Question: I am trying to use preferences in my UI to get values from the user and to fill into an object. Hence I do not wish to persist them. I created a custom TimePeriodPreference to get a time interval.
1) Why are the number pickers in my custom dialog preference missing the familiar +- controls? Furthermore, they do not allow input of text.
2) When (in which method) should I access the number pickers to harvest the values okay'ed? onDialogClosed() is too late. It gives me a null pointer error as the widgets are apparently lost by then.
'''
04-23 13:09:04.732: E/AndroidRuntime(9794): java.lang.NullPointerException
04-23 13:09:04.732: E/AndroidRuntime(9794): at com.mypreferences.TimePeriodPreference.onDialogClosed(TimePeriodPreference.java:52)
04-23 13:09:04.732: E/AndroidRuntime(9794): at android.preference.DialogPreference.onDismiss(DialogPreference.java:382)
04-23 13:09:04.732: E/AndroidRuntime(9794): at android.app.Dialog$ListenersHandler.handleMessage(Dialog.java:1235)
'''
FYI, complete code is here
<URL>
I followed the steps here:
<URL>
and also here:
<URL>
Trying to move it here following the example <URL>, also causes a null pointer
'''
@Override
protected View onCreateDialogView() {
hourPicker = (NumberPicker) getDialog().findViewById(R.id.hour_picker);
minPicker = (NumberPicker) getDialog().findViewById(R.id.min_picker);
return super.onCreateDialogView();
}
'''
Note the missing +- controls

time_preference.xml
'''
<TextView
android:id="@+id/textView5"
android:layout_width="wrap_content"
android:layout_height="38dp"
android:gravity="bottom"
android:text="remind every"
android:textAppearance="?android:attr/textAppearanceMedium" />
<LinearLayout
android:layout_width="wrap_content"
android:layout_height="wrap_content" >
<NumberPicker
android:id="@+id/hour_picker"
android:layout_width="wrap_content"
android:layout_height="wrap_content" />
<TextView
android:id="@+id/textView3"
android:layout_width="wrap_content"
android:layout_height="wrap_content"
android:text="Hr"
android:textAppearance="?android:attr/textAppearanceMedium" />
<NumberPicker
android:id="@+id/min_picker"
android:layout_width="wrap_content"
android:layout_height="wrap_content" />
<TextView
android:id="@+id/textView4"
android:layout_width="wrap_content"
android:layout_height="wrap_content"
android:text="Min"
android:textAppearance="?android:attr/textAppearanceMedium" />
</LinearLayout>
'''
TimePeriodPreference.java
'''
public class TimePeriodPreference extends DialogPreference {
int intervalLength = 0;
public TimePeriodPreference(Context context, AttributeSet attrs) {
super(context, attrs);
setDialogLayoutResource(R.layout.time_preference);
setPositiveButtonText(android.R.string.ok);
setNegativeButtonText(android.R.string.cancel);
setDialogIcon(null);
setPersistent(false);
}
void setValue(int intervalLength) {
NumberPicker hourPicker, minPicker;
hourPicker = (NumberPicker) getDialog().findViewById(R.id.hour_picker);
short hours = (short) (intervalLength / 60);
hourPicker.setValue(hours);
minPicker = (NumberPicker) getDialog().findViewById(R.id.min_picker);
short minutes = (short) (intervalLength % 60);
minPicker.setValue(minutes);
}
void setDefaultValues() {
NumberPicker hourPicker, minPicker;
hourPicker = (NumberPicker) getDialog().findViewById(R.id.hour_picker);
hourPicker.setMinValue(0);
hourPicker.setMaxValue(23);
hourPicker.setValue(0);
minPicker = (NumberPicker) getDialog().findViewById(R.id.min_picker);
minPicker.setMinValue(0);
minPicker.setMaxValue(59);
minPicker.setValue(0);
}
@Override
protected void onDialogClosed(boolean positiveResult) {
super.onDialogClosed(positiveResult);
// When the user selects "OK", persist the new value
if (positiveResult) {
NumberPicker hourPicker, minPicker;
hourPicker = (NumberPicker) getDialog().findViewById(R.id.hour_picker);
short hours = (short) ((NumberPicker) hourPicker).getValue();
minPicker = (NumberPicker) getDialog().findViewById(R.id.min_picker);
short minutes = (short) ((NumberPicker) minPicker).getValue();
intervalLength = hours * 60 + minutes;
}
}
@Override
protected View onCreateDialogView() {
return super.onCreateDialogView();
}
@Override
protected void onSetInitialValue(boolean restorePersistedValue, Object defaultValue) {
setDefaultValues();
intervalLength = (Integer) defaultValue;
}
/* (non-Javadoc)
* @see android.preference.DialogPreference#onBindDialogView(android.view.View)
*/
@Override
protected void onBindDialogView(View view) {
super.onBindDialogView(view);
}
}
'''
EditAlertPreferencesActivity.java
public class EditAlertPreferencesActivity extends Activity {
'''
private static final String DISPLAY_MESSAGE = "display_msg";
private static final String ALERT_TYPE = "alert_type";
private static final String INTERVAL = "interval";
@Override
protected void onCreate(Bundle savedInstanceState) {
super.onCreate(savedInstanceState);
setContentView(R.layout.user_prefs_fragment);
}
// Fragment that displays the mesg preference
public static class UserPreferenceFragment extends PreferenceFragment {
protected static final String TAG = "REGU";
private OnSharedPreferenceChangeListener mListener;
private Preference showMsgPreference;
private Preference alertTypePreference;
private Preference intervalPreference;
@Override
public void onCreate(Bundle savedInstanceState) {
super.onCreate(savedInstanceState);
// Load the preferences from an XML resource
addPreferencesFromResource(R.xml.user_prefs);
// Get the msg Preference
showMsgPreference = (Preference) getPreferenceManager()
.findPreference(DISPLAY_MESSAGE);
alertTypePreference = (Preference) getPreferenceManager()
.findPreference(ALERT_TYPE);
intervalPreference = (Preference) getPreferenceManager()
.findPreference(INTERVAL);
// Attach a listener to update summary when msg changes
mListener = new OnSharedPreferenceChangeListener() {
@Override
public void onSharedPreferenceChanged(
SharedPreferences sharedPreferences, String key) {
showMsgPreference.setSummary(sharedPreferences.getString(
DISPLAY_MESSAGE, "None Set"));
alertTypePreference.setSummary(sharedPreferences.getString(
ALERT_TYPE, "regular intervals or one time"));
intervalPreference.setSummary(sharedPreferences.getString(
INTERVAL, "-1"));
}
};
// Get SharedPreferences object managed by the PreferenceManager for
// this Fragment
SharedPreferences prefs = getPreferenceManager()
.getSharedPreferences();
// Register a listener on the SharedPreferences object
prefs.registerOnSharedPreferenceChangeListener(mListener);
// Invoke callback manually to display the msg
mListener.onSharedPreferenceChanged(prefs, DISPLAY_MESSAGE);
mListener.onSharedPreferenceChanged(prefs, ALERT_TYPE);
mListener.onSharedPreferenceChanged(prefs, INTERVAL);
}
}
'''
}
user_prefs_fragment.xml
'''
<?xml version="1.0" encoding="utf-8"?>
<fragment xmlns:android="http://schemas.android.com/apk/res/android"
android:layout_width="match_parent"
android:layout_height="match_parent"
class="com.mypreferences.EditAlertPreferencesActivity$UserPreferenceFragment"
android:orientation="vertical"
android:id="@+id/userPreferenceFragment">
</fragment>
'''
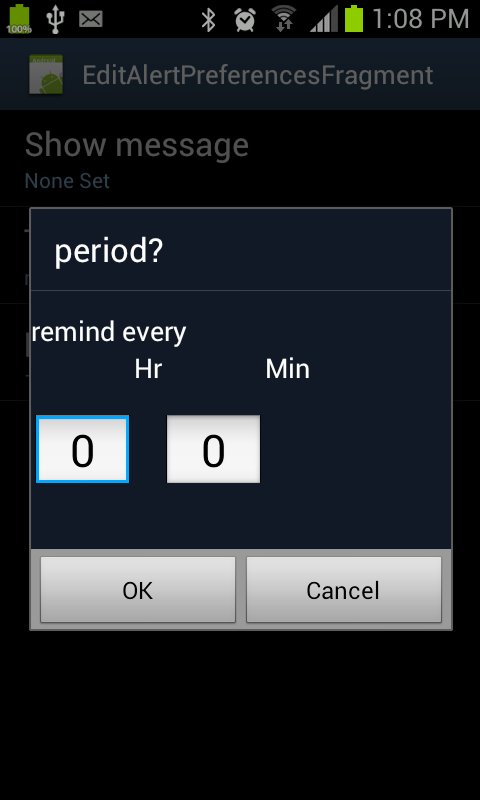
Answer: '''
When (in which method) should I access the number pickers to harvest the values okay'ed?
'''
Your 'TimePeriodPreference' class need to implements the 'DialogInterface.OnClickListener' and 'Override' the 'onClick' method like this.
'''
Override
public void onClick(DialogInterface dialog, int which){
if(which == DialogInterface.BUTTON_POSITIVE) {
// do your stuff to handle positive button
}else if(which == DialogInterface.BUTTON_NEGATIVE){
// do your stuff to handle negative button
}
}
'''
And then you can access the number picker when the 'Ok' button '(BUTTON_POSITIVE)' is clicked.
EDIT:
'''
Why are the number pickers in my custom dialog preference missing the familiar +- controls?
'''
You need to set a Max and Minimum value to the picker like this, to display the increment and decrement values.
'''
NumberPicker np = (NumberPicker)findViewById(R.id.picker);
np.setMaxValue(100);
np.setMinValue(0);
'''
You need to set the default values for the picker in 'onCreateDialogView'. Only here the dialog view will be created.
'''
@Override
protected View onCreateDialogView() {
View dialogView = super.onCreateDialogView();
// set the default values to the view
NumberPicker hourPicker = (NumberPicker) dialogView.findViewById(R.id.hour_picker);
hourPicker.setMinValue(0);
hourPicker.setMaxValue(23);
return dialogView;
}
'''